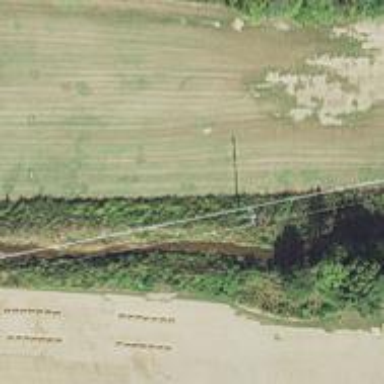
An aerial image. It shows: Power pole.